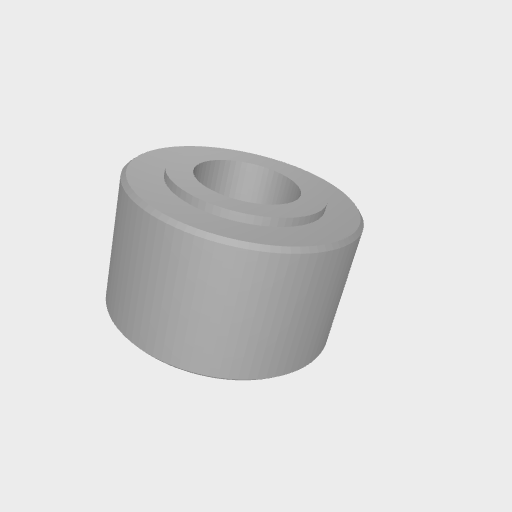
Part: SetScrewCollar6ID